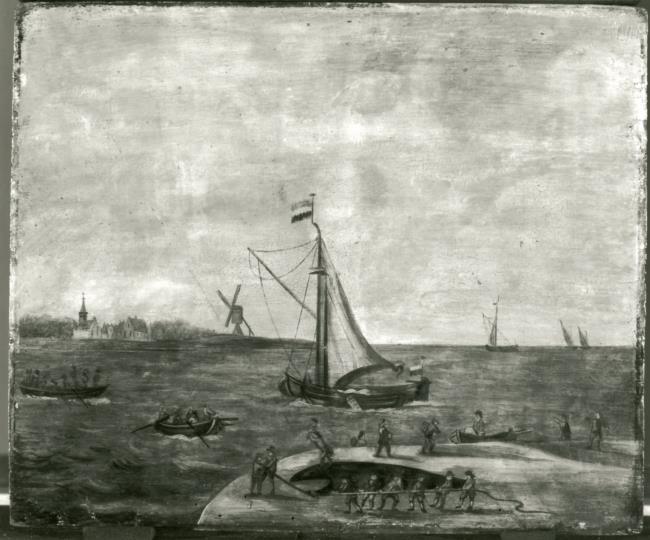
Title: Capture of a fin whale
Artist: Anoniem (Noordelijke Nederlanden (historische regio)) ca. 1550-1650
Earliest date: 1550
Latest date: 1650
Genre: painting
Iconography: Walvis
Keywords: fishing genre, whale